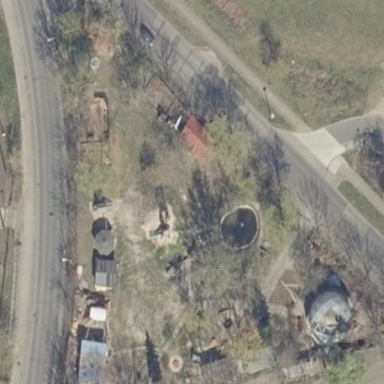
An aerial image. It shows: Playground surrounded by fence.